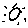
Label: sun